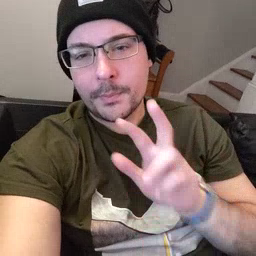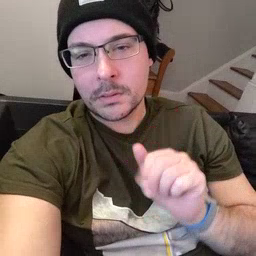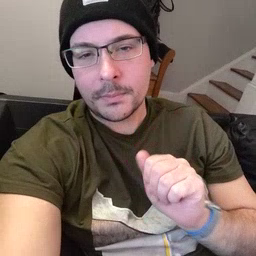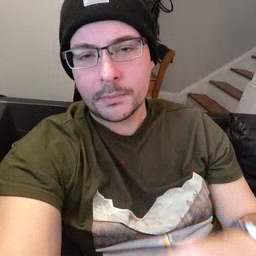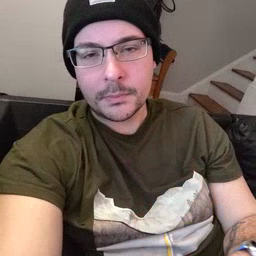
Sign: pizza